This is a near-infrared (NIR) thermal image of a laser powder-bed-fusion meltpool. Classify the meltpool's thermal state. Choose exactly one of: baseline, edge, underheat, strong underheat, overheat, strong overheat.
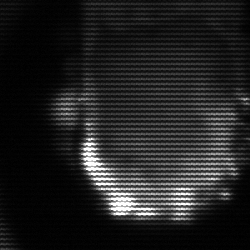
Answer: baseline